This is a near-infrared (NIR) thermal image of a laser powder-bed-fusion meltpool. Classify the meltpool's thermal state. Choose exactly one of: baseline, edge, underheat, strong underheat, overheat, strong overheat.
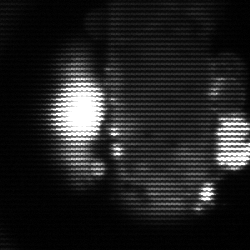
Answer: strong underheat